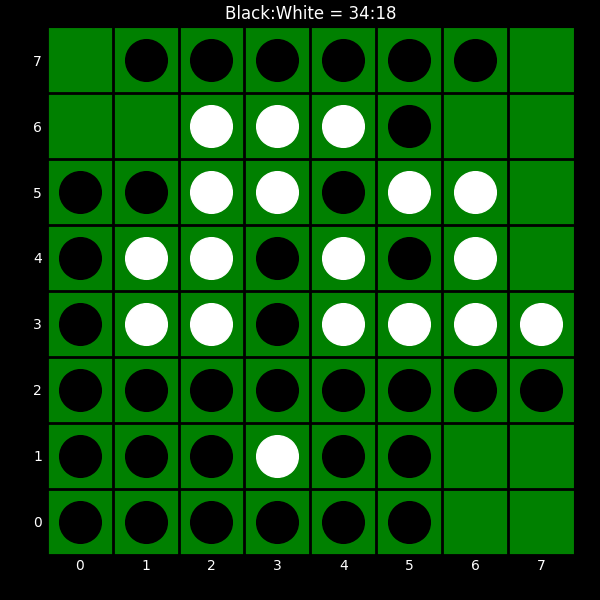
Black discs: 34
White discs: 18